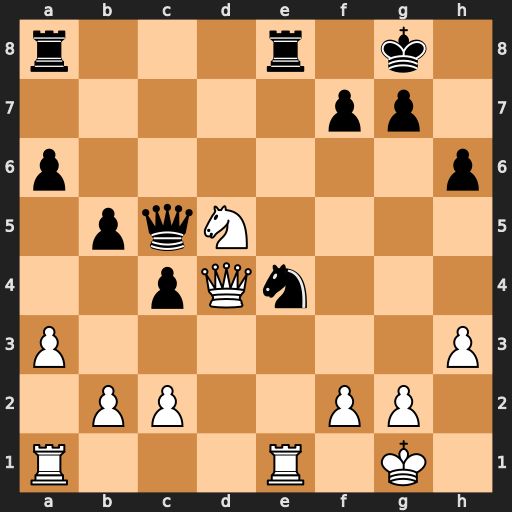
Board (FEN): r3r1k1/5pp1/p6p/1pqN4/2pQn3/P6P/1PP2PP1/R3R1K1
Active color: w
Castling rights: -
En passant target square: -
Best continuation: Rxe4 Qxd4 Rxd4